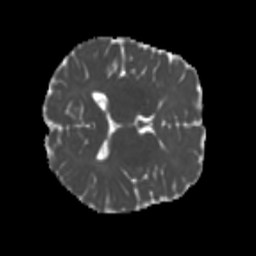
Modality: MD
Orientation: axial
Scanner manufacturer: siemens
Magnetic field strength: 3 T
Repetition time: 4 s
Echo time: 0.0594 s